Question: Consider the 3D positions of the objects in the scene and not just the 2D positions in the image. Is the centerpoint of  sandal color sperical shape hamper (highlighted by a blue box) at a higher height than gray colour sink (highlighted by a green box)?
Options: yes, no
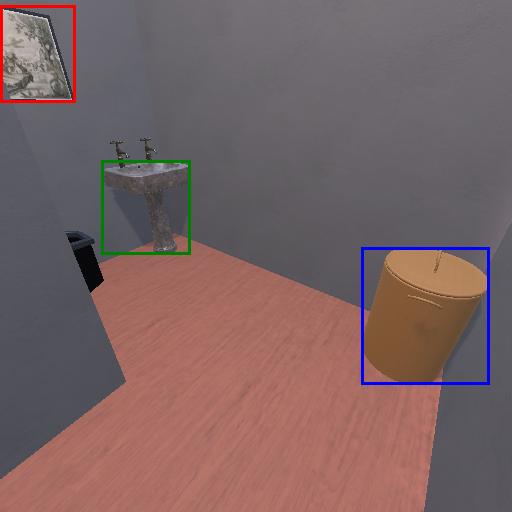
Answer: yes